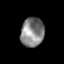
Tissue: skin
Cell type: Epithelial cells
Senescence score: 0.2193
Nuclear area (px): 667
Mean DAPI intensity: 131.43